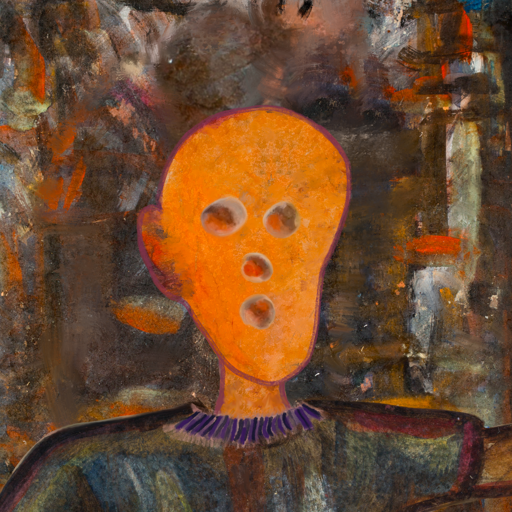
Background: GypsyQueen, Head And Neck Front: Hypocrite, Face Front: Rupkatha, Bust: Mosgoul, Hair Front: Blank, Head Accessory: Blank, Second Necklace: Blank, Necklace: HillGirl, Baby: Blank